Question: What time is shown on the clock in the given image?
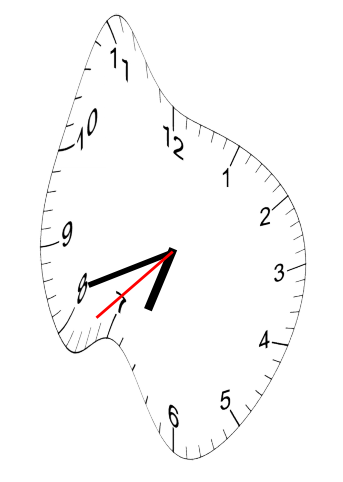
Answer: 06:41:38